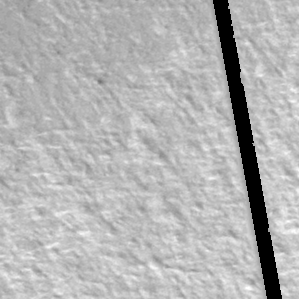
Label: frost